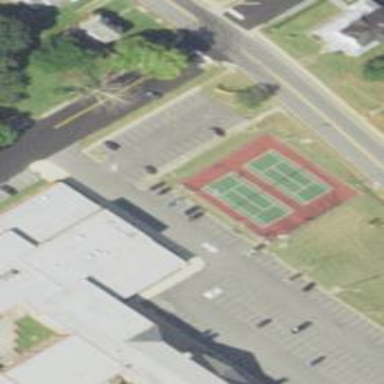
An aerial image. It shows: Tennis court surrounded by fence. It is located on pitch used for leisure land activities.